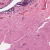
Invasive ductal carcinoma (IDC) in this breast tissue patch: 0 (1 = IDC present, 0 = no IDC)